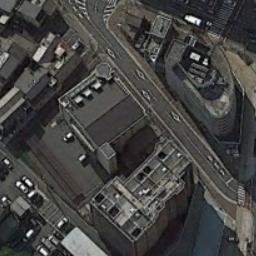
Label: commercial_area